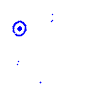
Particle: pion